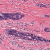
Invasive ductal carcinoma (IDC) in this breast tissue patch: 0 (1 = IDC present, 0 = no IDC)